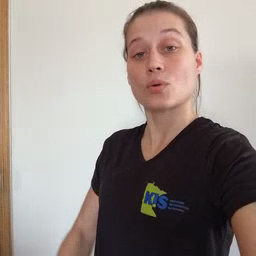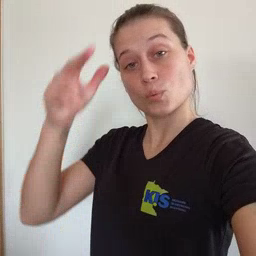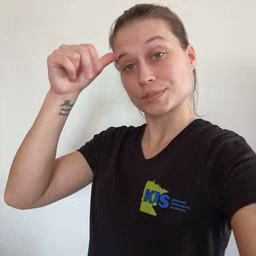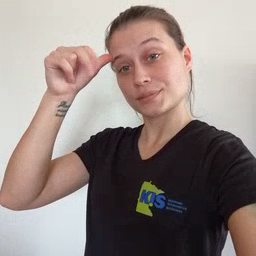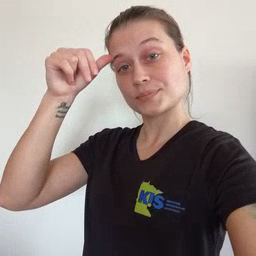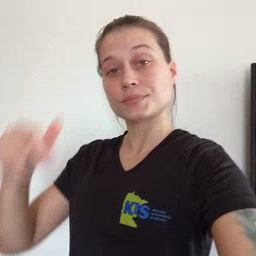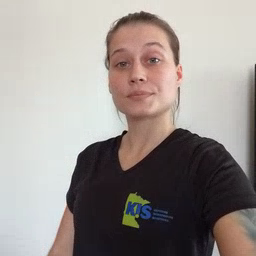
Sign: horse